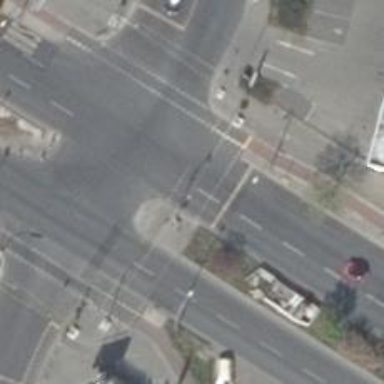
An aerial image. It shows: Asphalt footpath with unmarked crossing.